RGB frame:
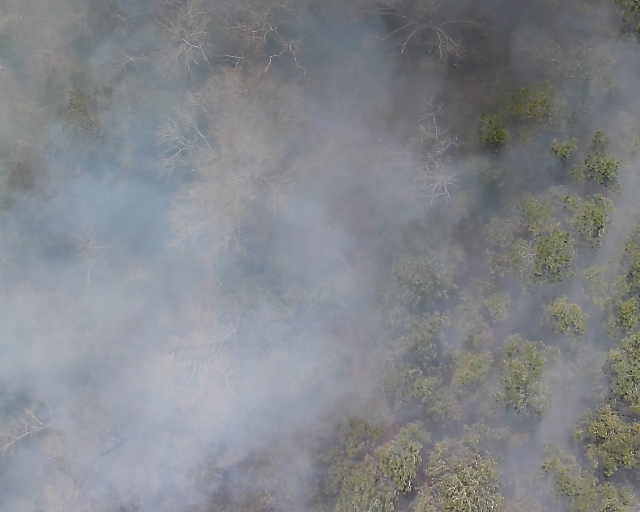
Thermal frame:
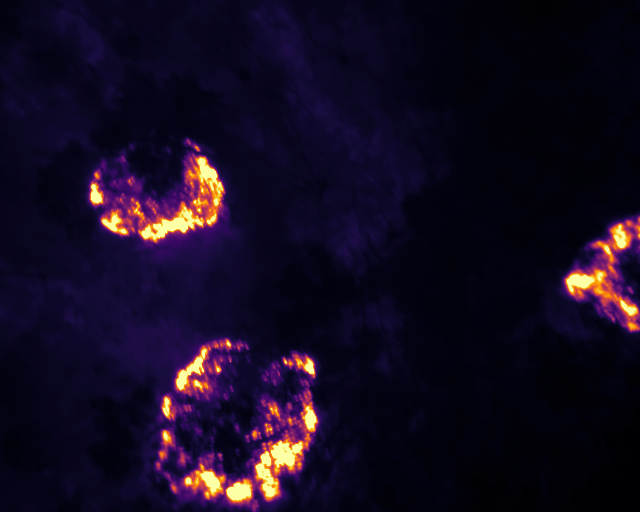
Captured: 2026-02-26 02:30:43
Pixels at or above 80 °C: 9815 (fraction of frame: 0.02995)